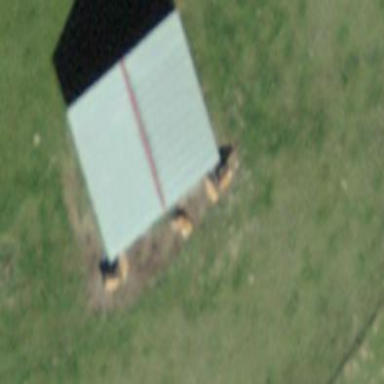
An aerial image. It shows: Barn.